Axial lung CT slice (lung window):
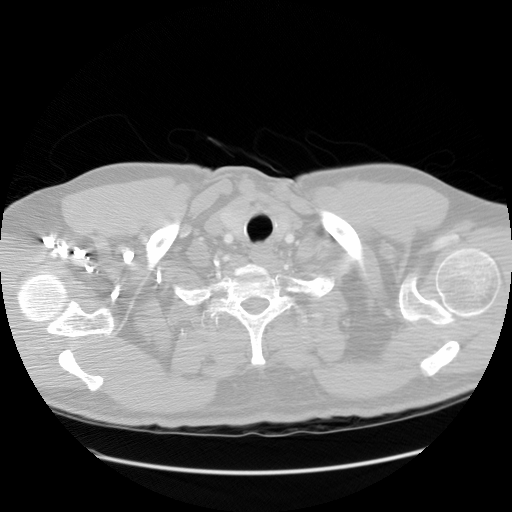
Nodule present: no